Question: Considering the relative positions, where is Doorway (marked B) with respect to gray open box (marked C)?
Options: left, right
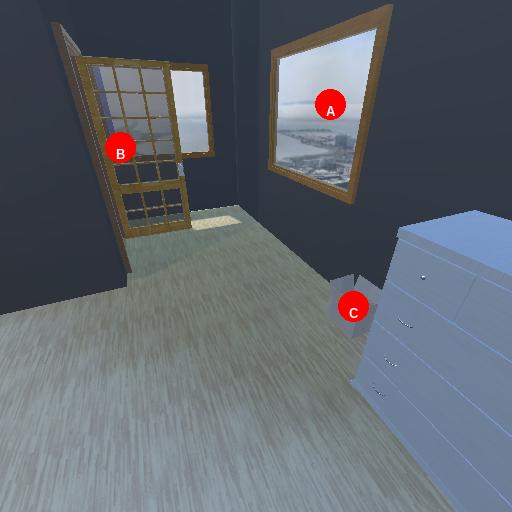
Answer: left